Question: The image below only contains the black and white pixels after thresholding. I draw a rotated rectangle in grey on top of this image. Now I would like to count the number of black pixels within this rotated rectangle, but not including the black pixels outside the white rectangle-ish rectangle (i.e. number of the pixels within the white rectangle).
What is the best approach to do that? Shall I fill the area outside the white rectangle with white pixel? Any suggestions are welcomed.

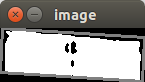
Answer: If you know the angle and size of the area you want to search, you can cut it out of the image using this technique:
<URL>
(I know its Python, but there's a c++ equivalent)
You can use this code to return and print the value of each pixel so you can get an idea on the kind of values you are getting back (should just be 0 and 1/255 if binary image)
'''
for(int i=0; i<img.rows; i++)
for(int j=0; j<img.cols; j++)
std::cout<<"Value: "<<static_cast<int>(gray_image.at<uchar>(i,j));
'''
Once you are getting these values maybe make a counter that will increment every time a pixel has a value over a certain threshold